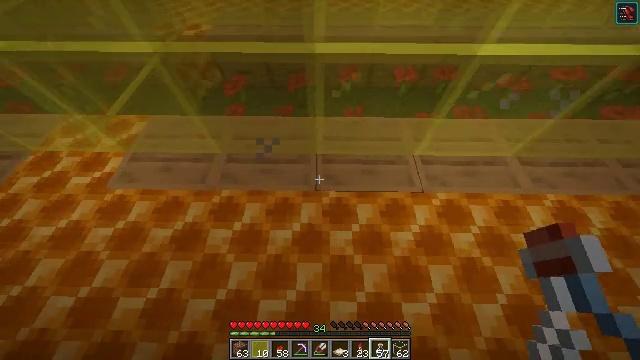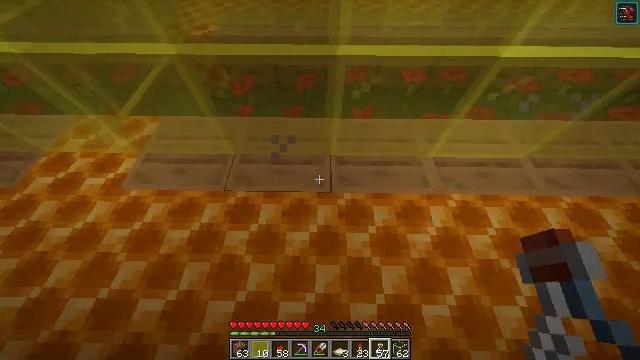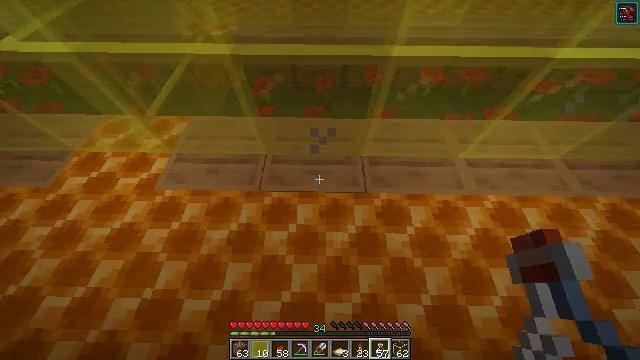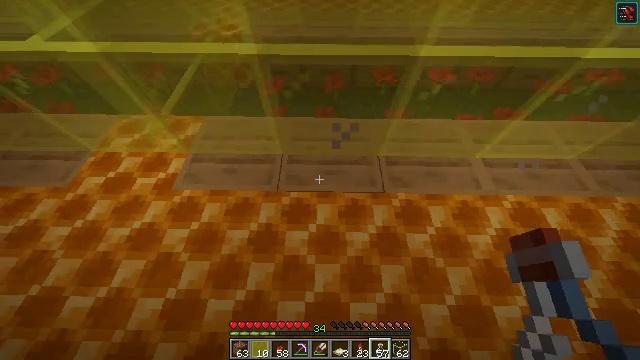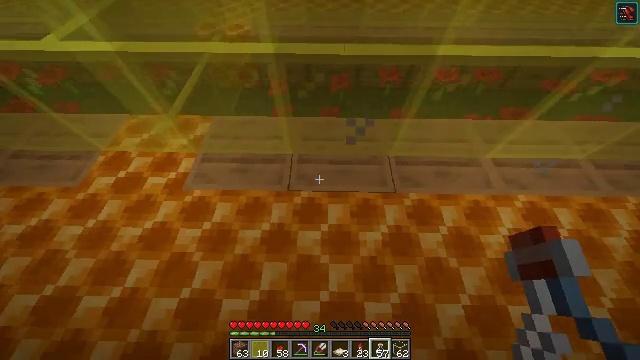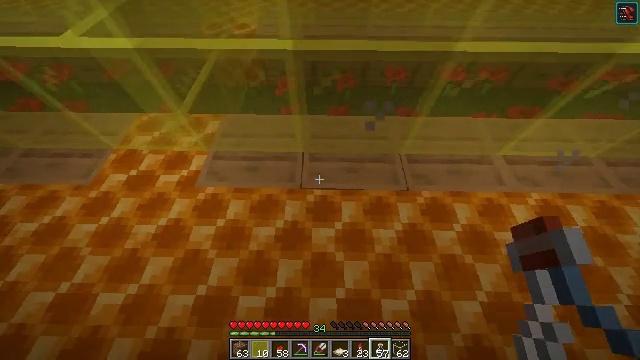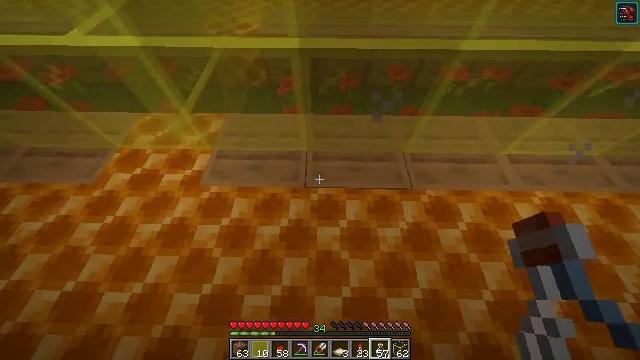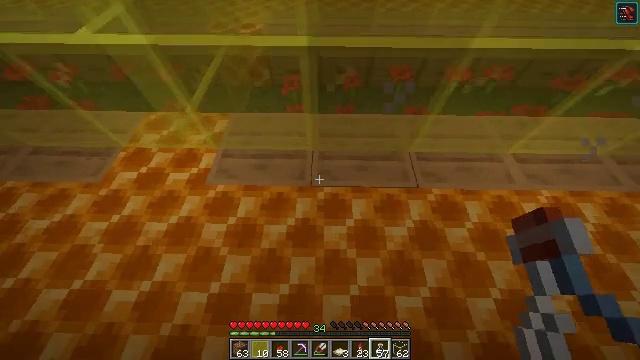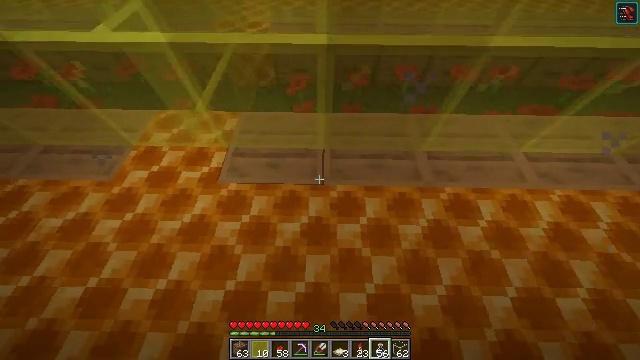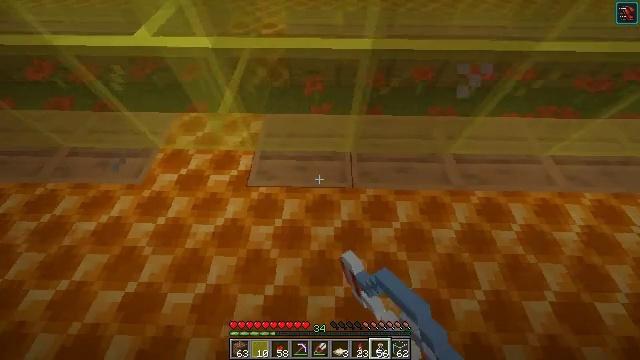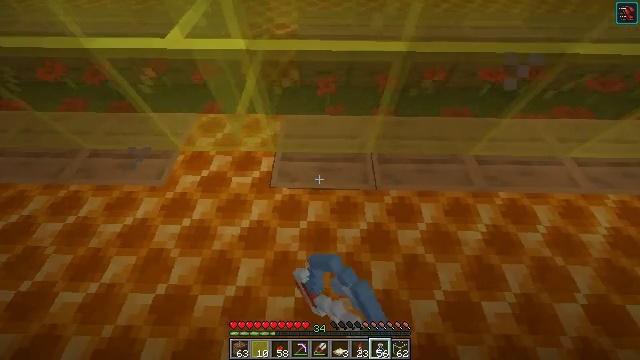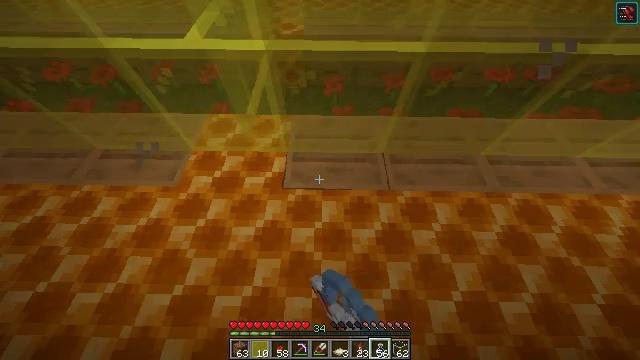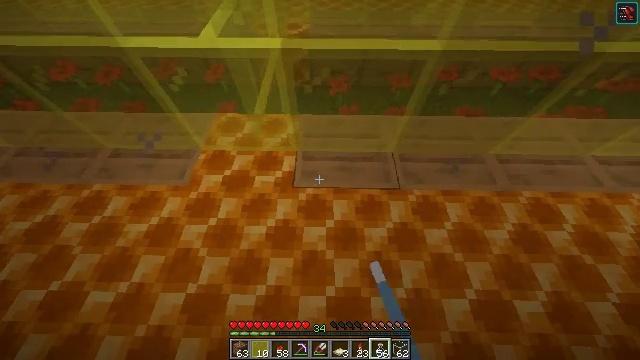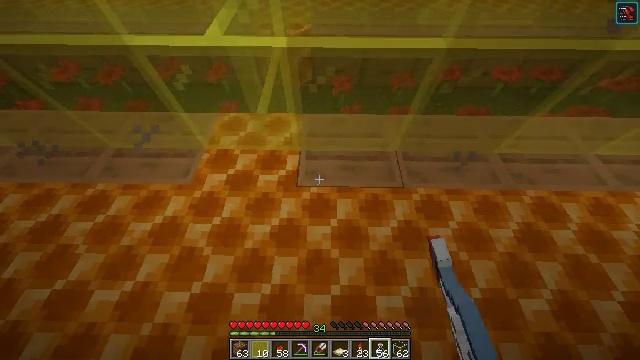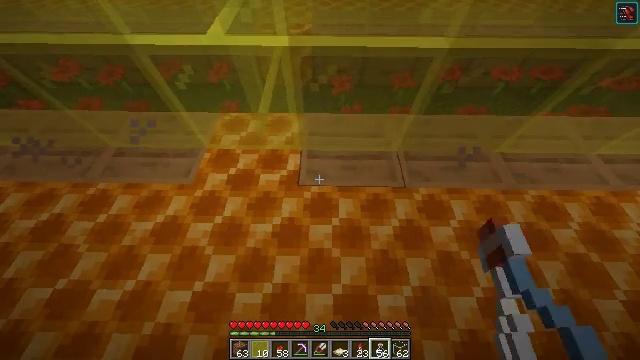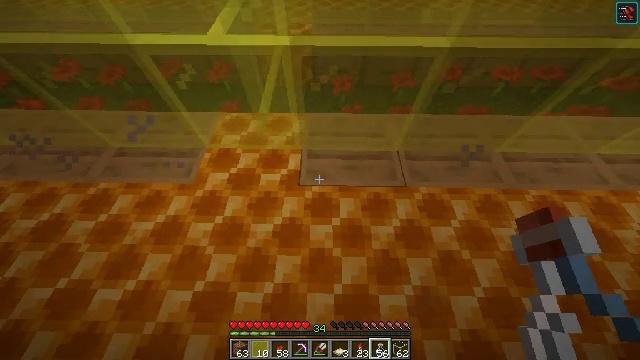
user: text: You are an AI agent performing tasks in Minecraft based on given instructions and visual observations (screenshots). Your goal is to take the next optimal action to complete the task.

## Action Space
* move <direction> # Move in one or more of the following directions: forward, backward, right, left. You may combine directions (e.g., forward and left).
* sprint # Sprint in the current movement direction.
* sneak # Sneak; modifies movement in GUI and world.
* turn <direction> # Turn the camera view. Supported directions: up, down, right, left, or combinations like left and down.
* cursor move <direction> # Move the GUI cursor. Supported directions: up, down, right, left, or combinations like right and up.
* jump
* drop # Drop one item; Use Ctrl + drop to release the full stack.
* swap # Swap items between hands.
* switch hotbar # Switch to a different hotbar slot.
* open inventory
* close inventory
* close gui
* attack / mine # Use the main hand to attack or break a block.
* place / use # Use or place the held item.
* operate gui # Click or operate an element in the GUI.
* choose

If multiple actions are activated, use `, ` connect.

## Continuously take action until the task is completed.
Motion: motion action
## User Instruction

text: Smash the yellow stained glass to add it to your inventory.
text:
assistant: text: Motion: move left, use / place
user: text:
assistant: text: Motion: move left, use / place
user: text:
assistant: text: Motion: use / place
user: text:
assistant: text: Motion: use / place
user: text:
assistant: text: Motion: use / place
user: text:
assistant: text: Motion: use / place
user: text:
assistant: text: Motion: move left, use / place
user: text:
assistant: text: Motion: move left, use / place
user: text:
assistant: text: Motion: move left, use / place
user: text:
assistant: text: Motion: use / place
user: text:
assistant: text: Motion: use / place
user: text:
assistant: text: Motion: use / place
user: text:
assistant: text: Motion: use / place
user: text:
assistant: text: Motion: use / place
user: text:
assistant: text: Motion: use / place
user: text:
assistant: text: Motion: use / place
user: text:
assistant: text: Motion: use / place
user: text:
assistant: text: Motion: use / place
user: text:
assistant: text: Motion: use / place
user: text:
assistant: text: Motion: use / place
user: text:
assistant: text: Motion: use / place
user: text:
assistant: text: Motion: use / place
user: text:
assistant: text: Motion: move left, use / place
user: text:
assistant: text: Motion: move left, use / place
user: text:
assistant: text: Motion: move left, use / place
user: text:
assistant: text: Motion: move left, use / place
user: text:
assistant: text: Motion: move left, use / place
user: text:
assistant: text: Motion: move left, use / place
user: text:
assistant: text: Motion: move left, use / place
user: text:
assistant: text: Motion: move left, use / place